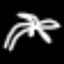
Label: palm tree